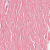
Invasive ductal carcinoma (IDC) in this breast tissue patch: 0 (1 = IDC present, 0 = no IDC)